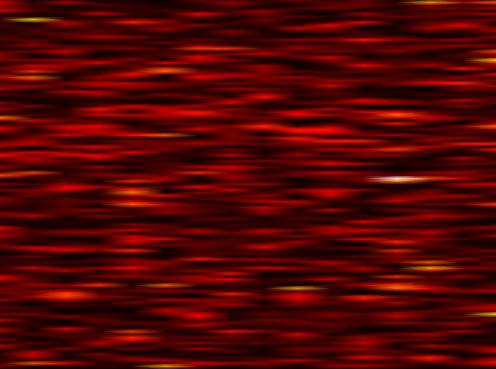
Label: UFMC